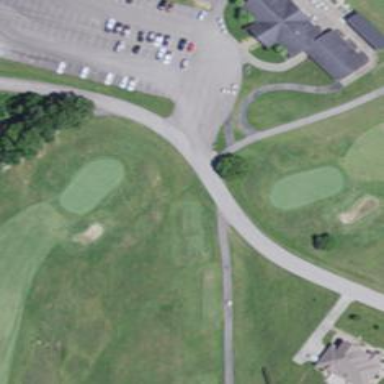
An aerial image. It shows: Path used for both walking and golf.